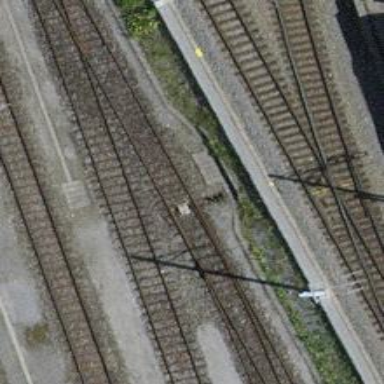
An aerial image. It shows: Railway switch.